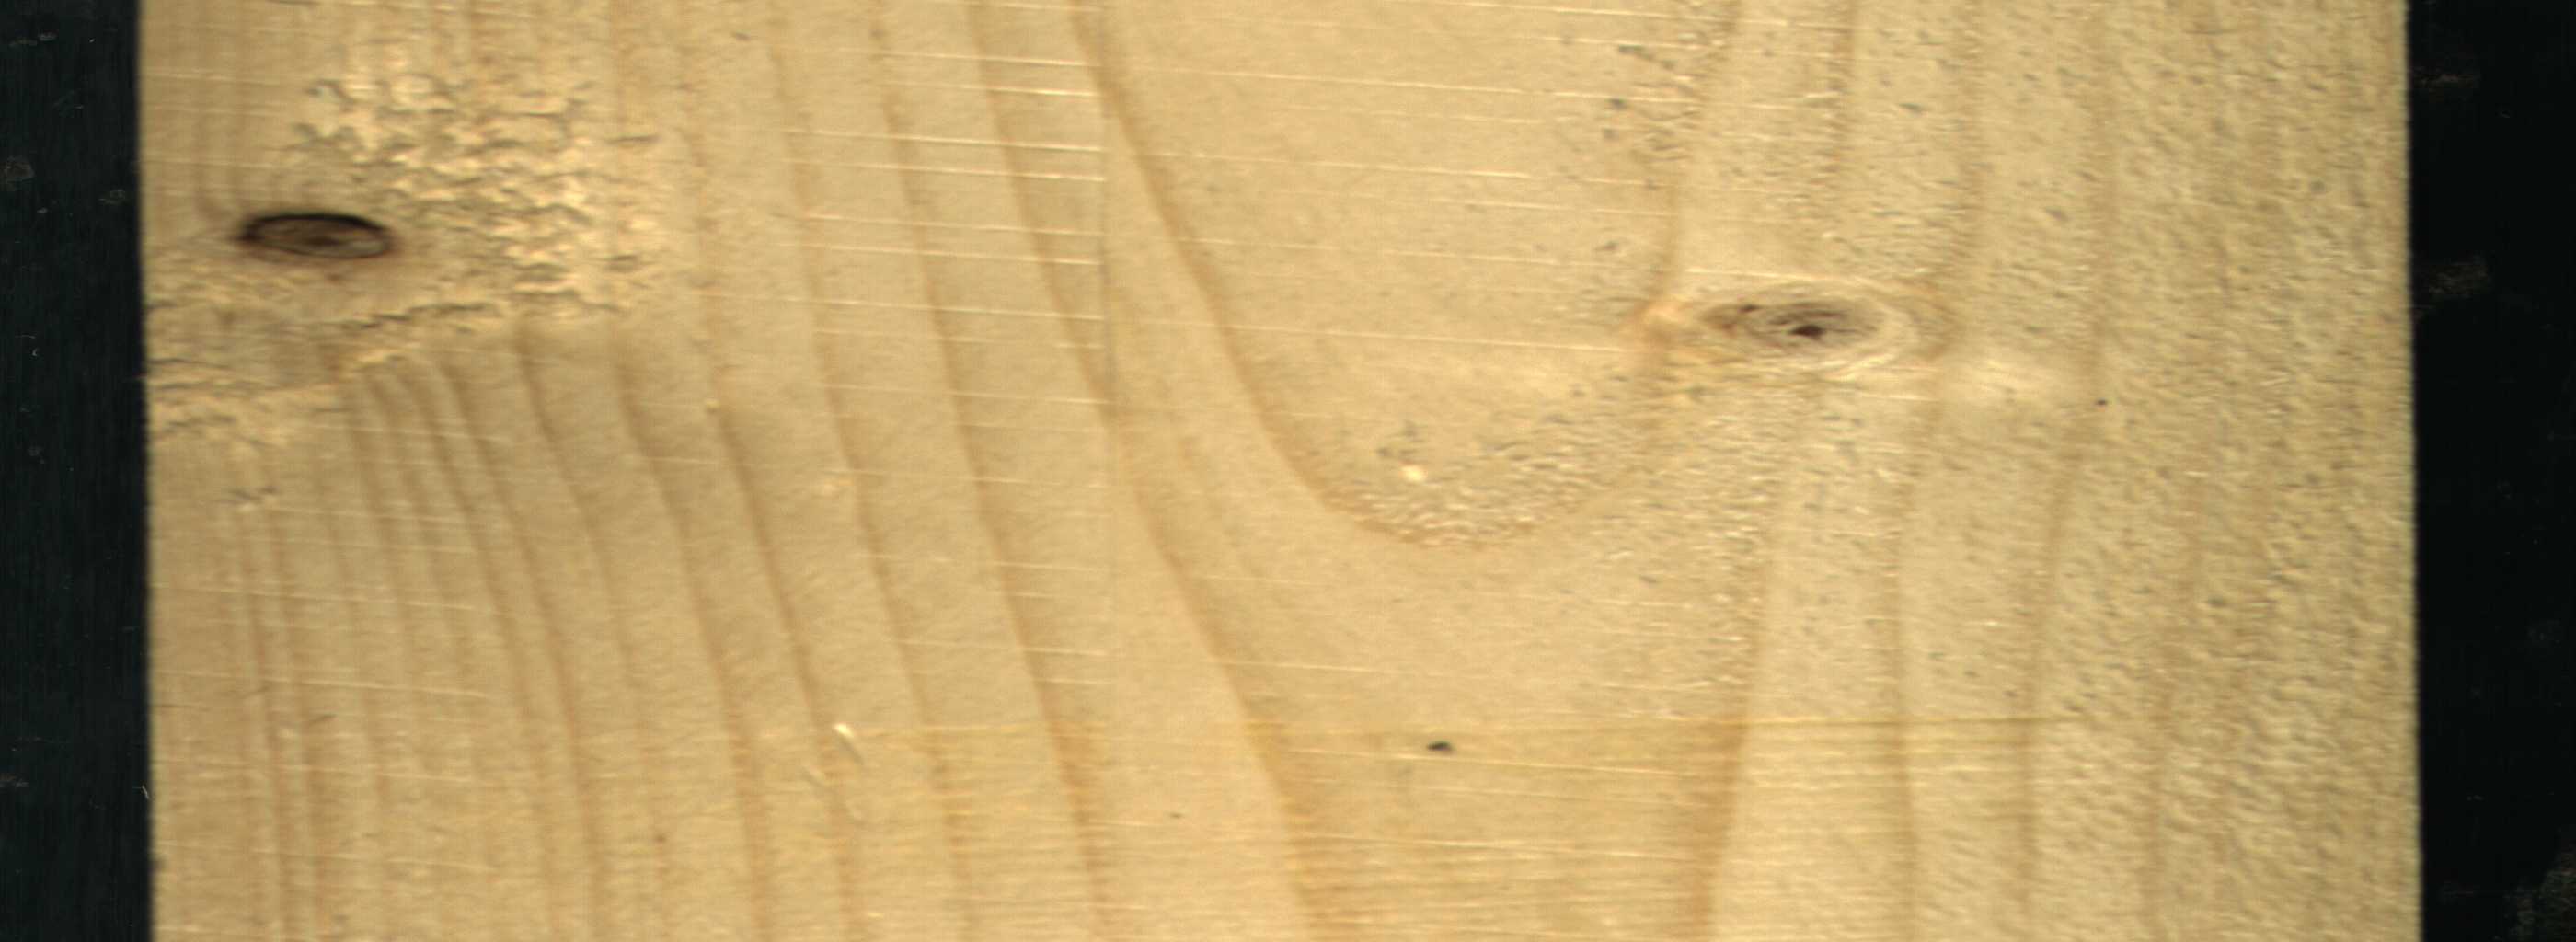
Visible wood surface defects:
Dead_Knot
Live_Knot